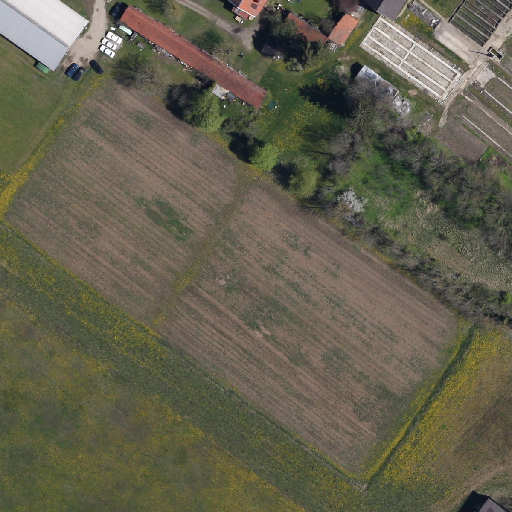
Referring expression: road